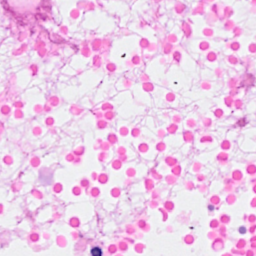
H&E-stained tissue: Breast